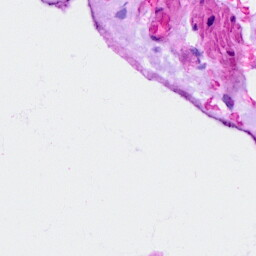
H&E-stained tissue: Ovarian